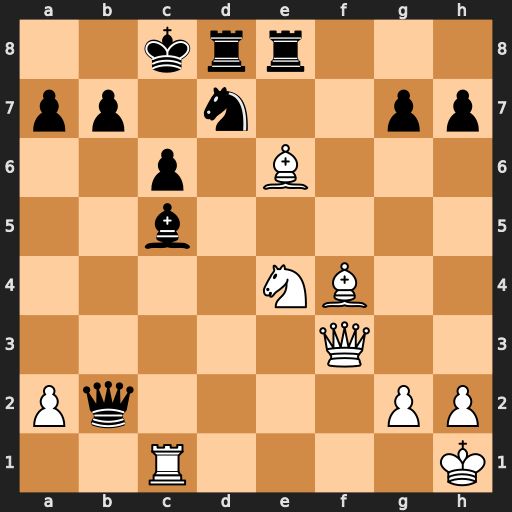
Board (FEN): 2krr3/pp1n2pp/2p1B3/2b5/4NB2/5Q2/Pq4PP/2R4K
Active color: w
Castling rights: -
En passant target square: -
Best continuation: Nxc5 Rxe6 Nxe6